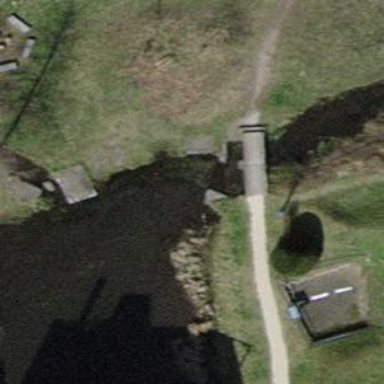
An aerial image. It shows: Footway on bridge.